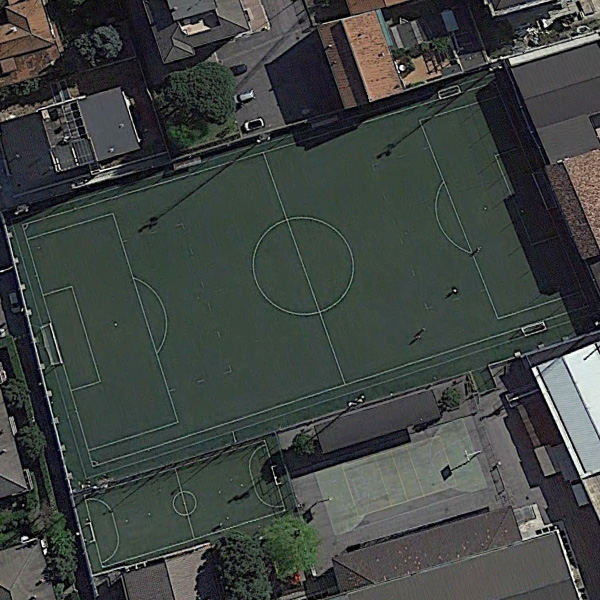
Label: Playground